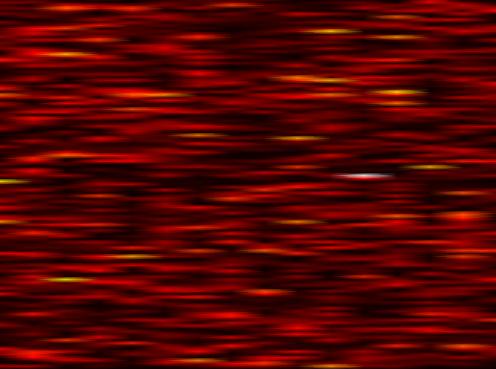
Label: OFDM